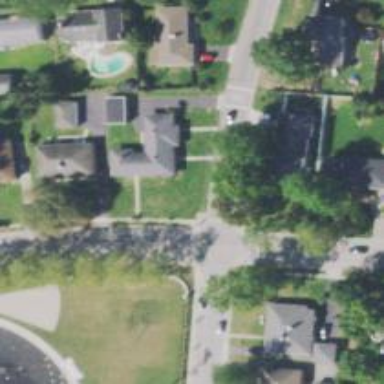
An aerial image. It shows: Residential road with asphalt surface and sidewalk on the left.